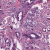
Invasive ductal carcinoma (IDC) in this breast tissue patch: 1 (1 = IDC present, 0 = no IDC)